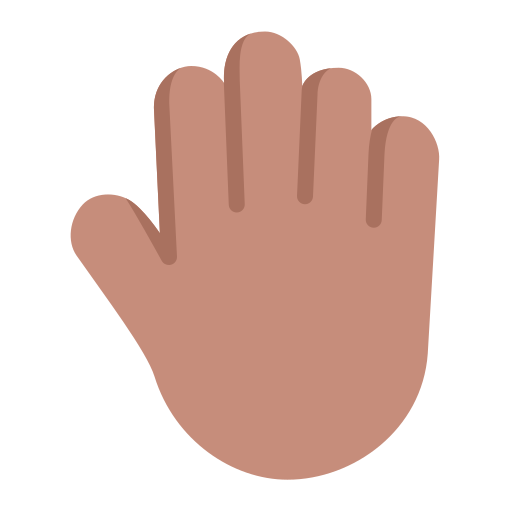
raised back of hand flat